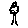
Label: tree